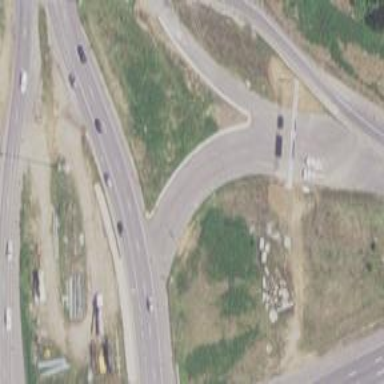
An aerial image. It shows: Motorway link at Diverging Diamond Interchange (DDI) junction.